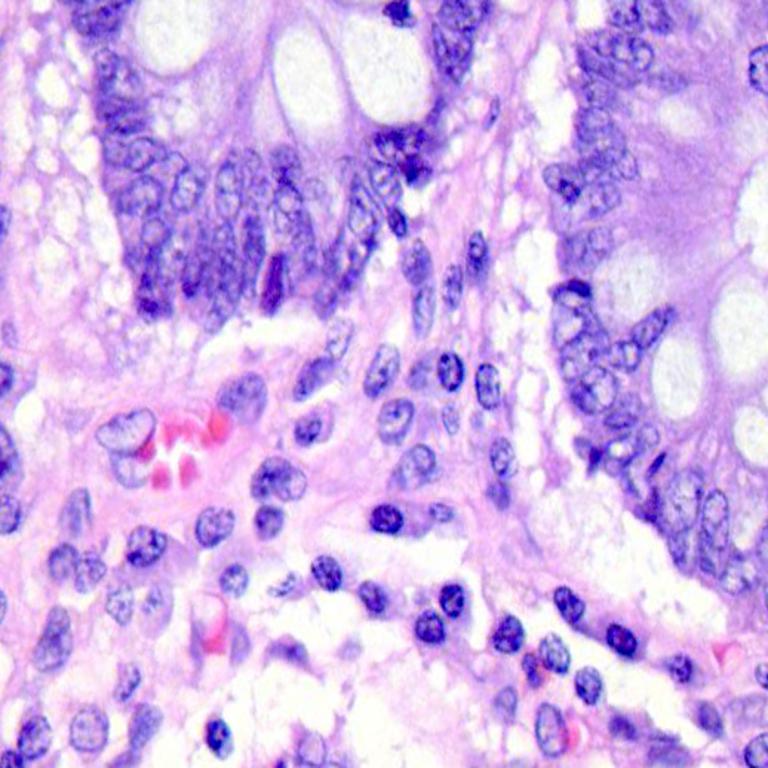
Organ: colon
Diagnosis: benign